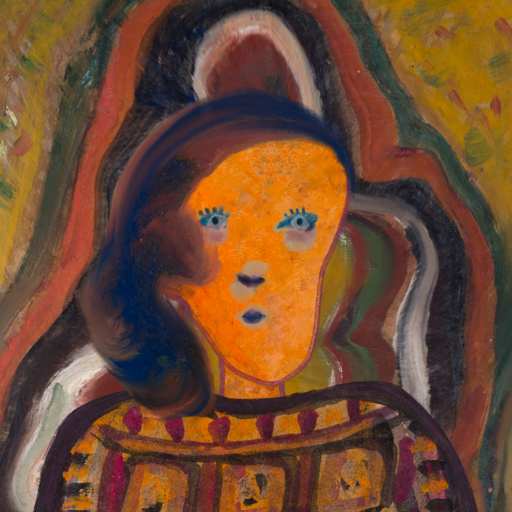
Background: AfterRaid, Head And Neck Front: Hypocrite, Face Front: Hill_Girl, Bust: Doll, Hair Front: Mother_And_Son_Son, Head Accessory: Blank, Second Necklace: Blank, Necklace: Blank, Baby: Blank